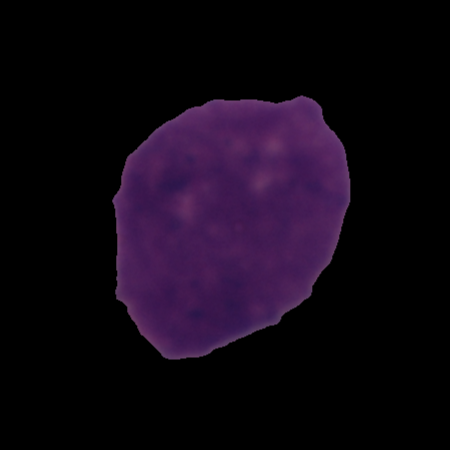
Label: cancer